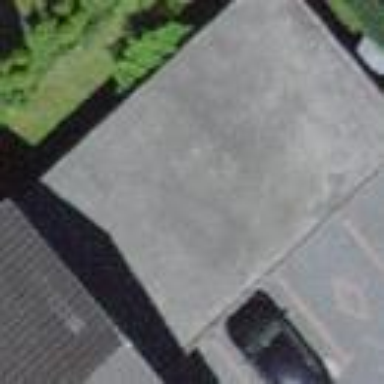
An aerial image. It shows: Garages with flat roofs.